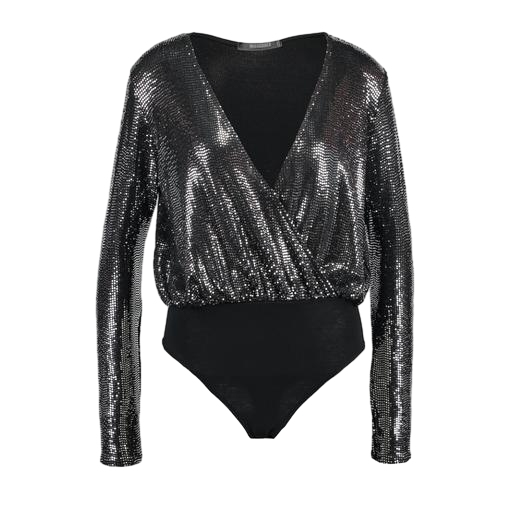
black plunge bodysuit, black mira cape-effect bodysuit, black sequin-embellished blouse, white background